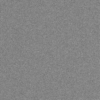
Label: dusty